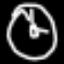
Label: clock